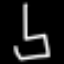
Label: chair